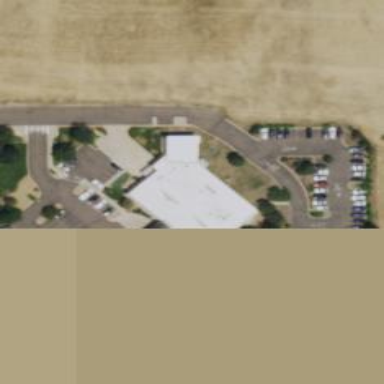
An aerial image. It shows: Office building.